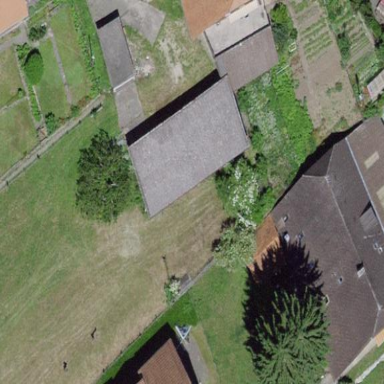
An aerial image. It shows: Rural barn.